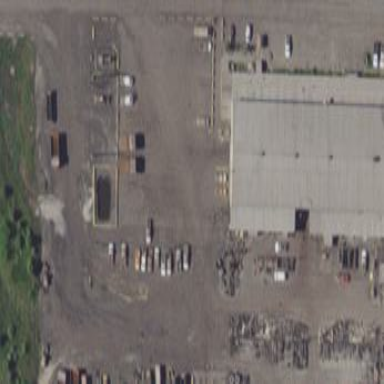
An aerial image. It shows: Industrial building used for industrial purposes.